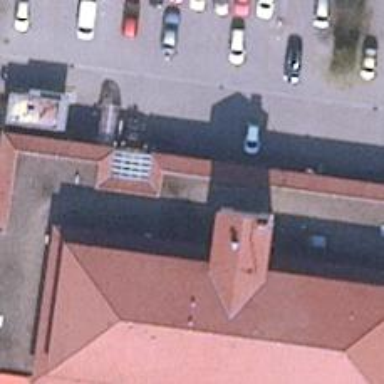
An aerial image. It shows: Bakery.